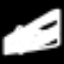
Label: frog